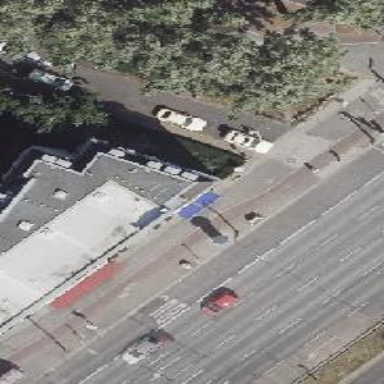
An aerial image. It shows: Taxi stand.